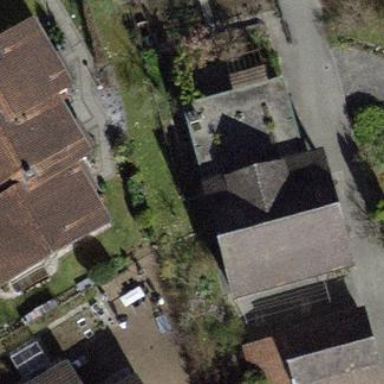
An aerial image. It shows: Building with tiled roof.